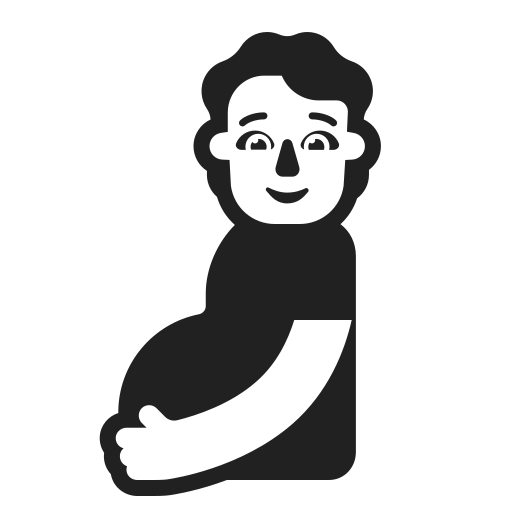
pregnant person high contrast default